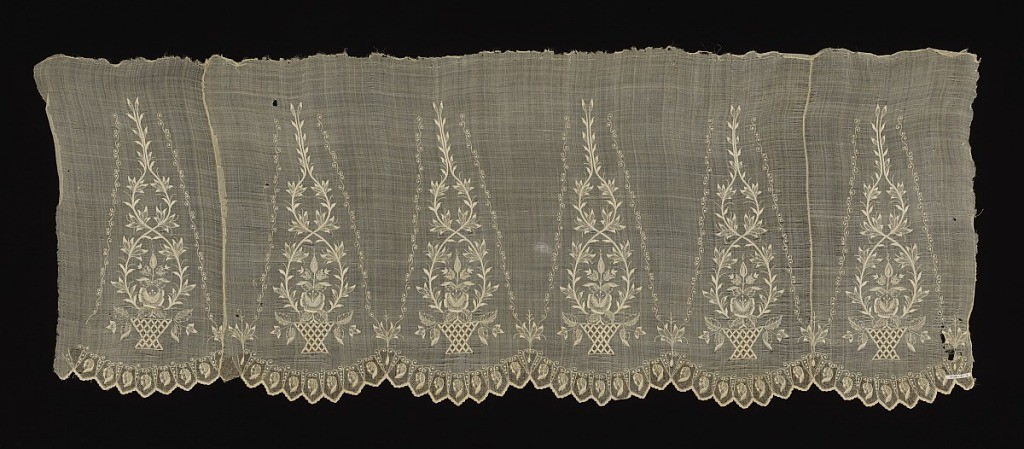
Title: Textile
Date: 19th century
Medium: cotton on piña cloth (pineapple fiber) Technique: embroidered
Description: Rectangular piece of fabric embroidered in a design of a plant in a basket alternating with leaf and scroll motif. One scalloped edge.